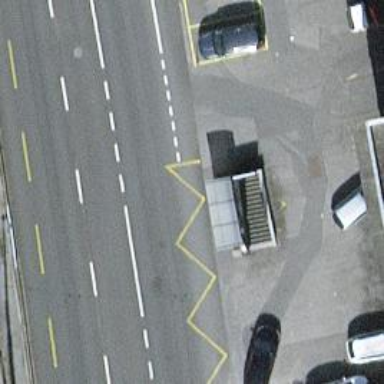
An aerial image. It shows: Paved footway passing through tunnel.